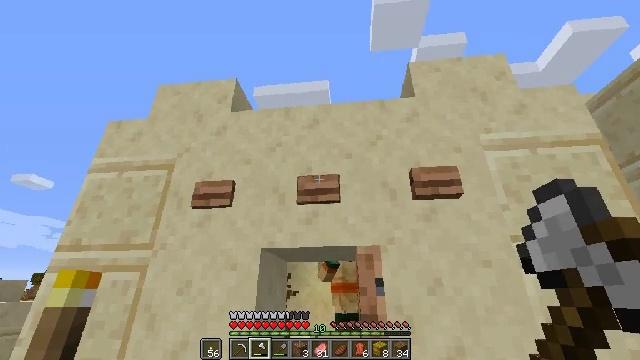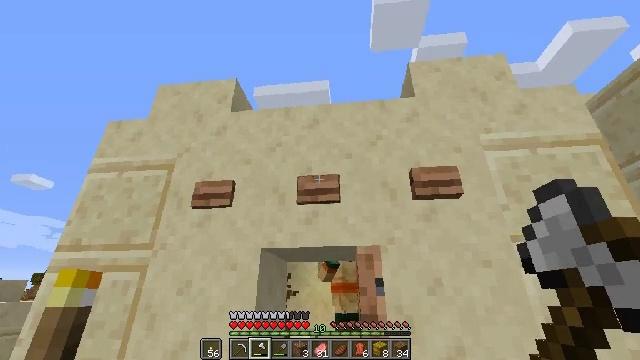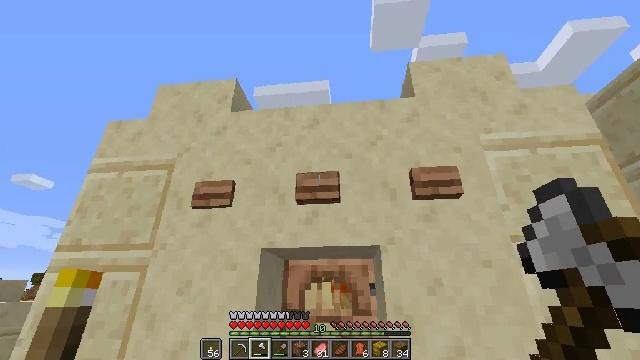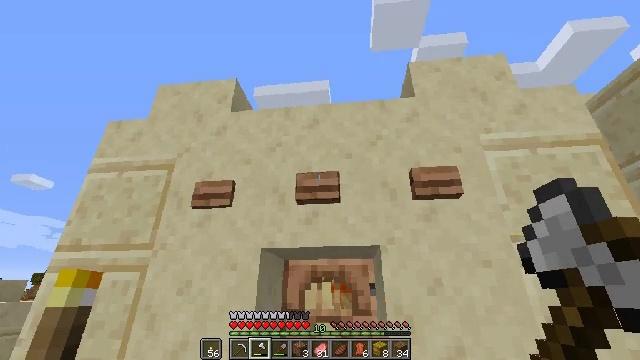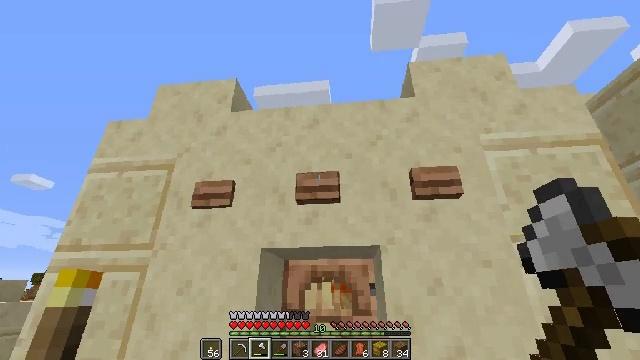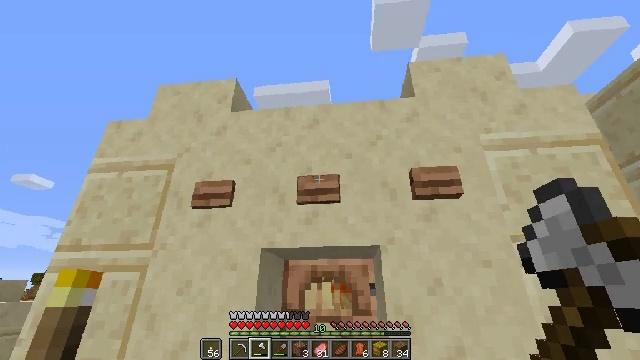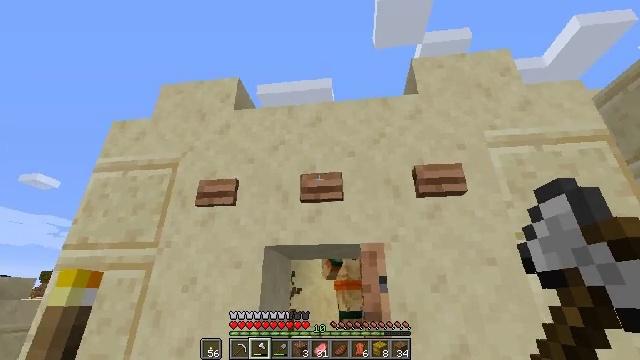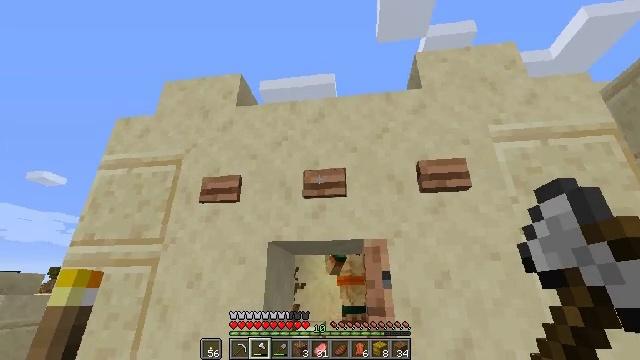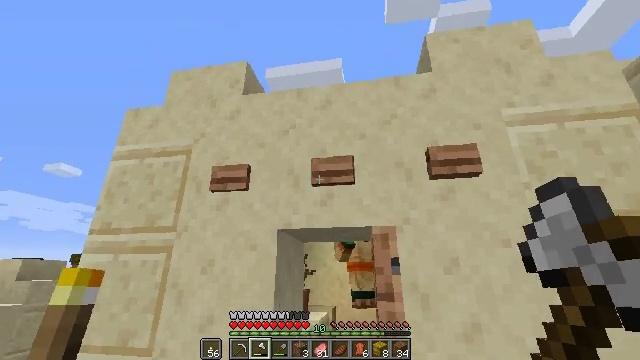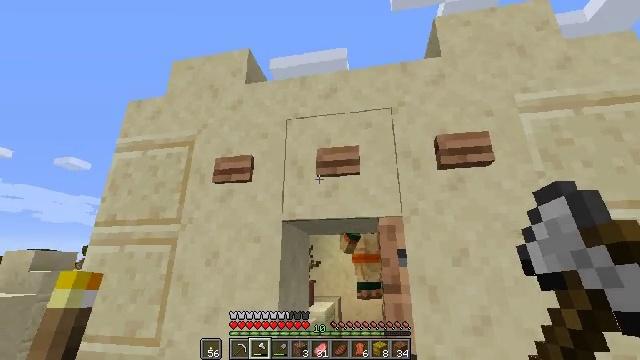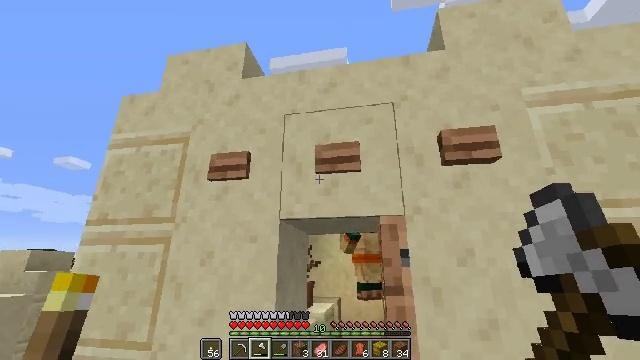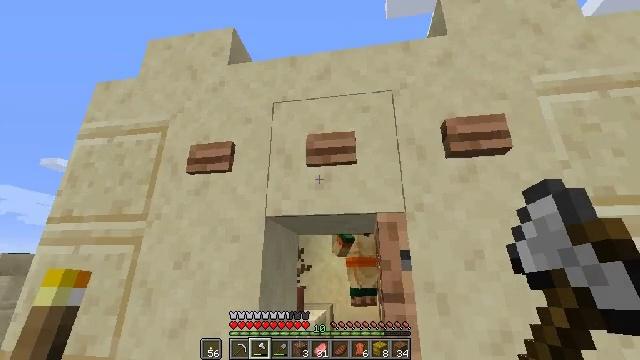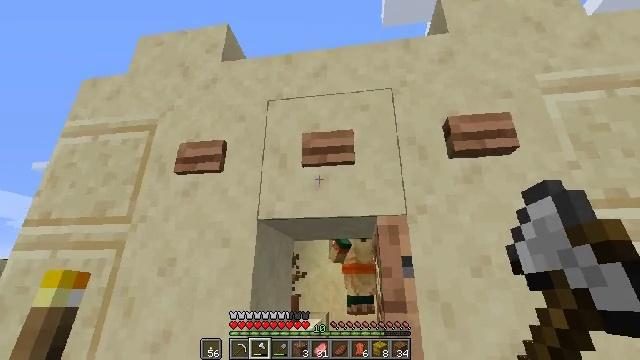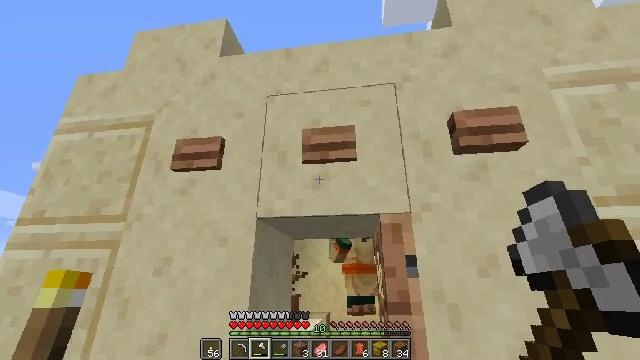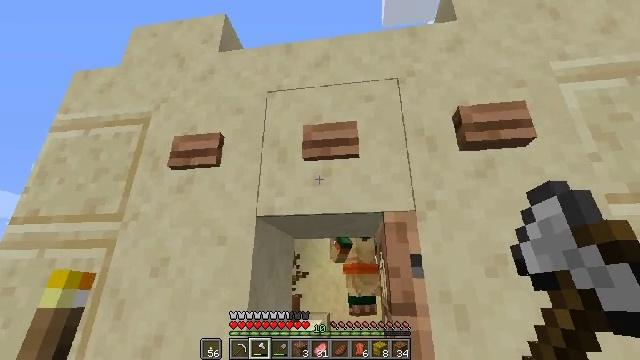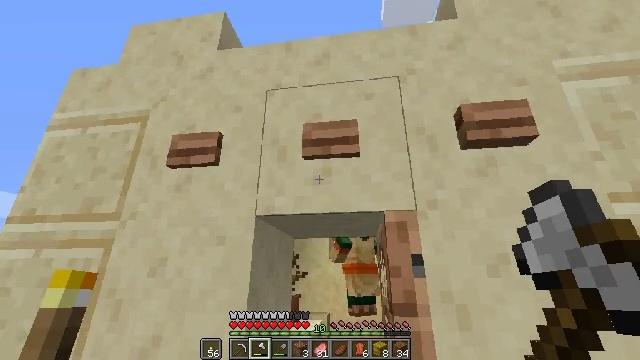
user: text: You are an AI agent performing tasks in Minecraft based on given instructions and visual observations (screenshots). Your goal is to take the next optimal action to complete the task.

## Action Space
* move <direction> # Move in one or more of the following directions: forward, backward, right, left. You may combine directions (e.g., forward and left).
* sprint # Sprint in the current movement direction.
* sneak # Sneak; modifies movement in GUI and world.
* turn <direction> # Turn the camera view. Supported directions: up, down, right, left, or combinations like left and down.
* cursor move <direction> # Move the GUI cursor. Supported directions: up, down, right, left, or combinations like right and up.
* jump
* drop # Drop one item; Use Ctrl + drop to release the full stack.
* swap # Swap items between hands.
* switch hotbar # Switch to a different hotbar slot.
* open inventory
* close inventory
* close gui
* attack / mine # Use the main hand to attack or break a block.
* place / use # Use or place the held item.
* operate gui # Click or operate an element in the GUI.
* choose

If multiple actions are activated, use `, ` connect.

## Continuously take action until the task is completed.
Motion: motion action
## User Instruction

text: Collect blocks from the sandstone wall.
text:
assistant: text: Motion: use / place
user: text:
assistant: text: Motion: use / place
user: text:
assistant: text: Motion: no_op
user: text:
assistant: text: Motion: no_op
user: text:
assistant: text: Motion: no_op
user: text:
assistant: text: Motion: no_op
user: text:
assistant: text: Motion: no_op
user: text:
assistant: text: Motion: turn left and down
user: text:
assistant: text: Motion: move forward, turn left and down
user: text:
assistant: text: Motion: move forward
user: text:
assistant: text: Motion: move forward, turn right and up
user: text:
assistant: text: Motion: turn up
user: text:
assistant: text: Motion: no_op
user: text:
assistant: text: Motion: no_op
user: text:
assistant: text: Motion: no_op
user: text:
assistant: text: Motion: use / place
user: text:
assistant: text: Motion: turn up, use / place
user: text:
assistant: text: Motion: turn up, use / place
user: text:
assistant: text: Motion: turn up
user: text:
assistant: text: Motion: turn up
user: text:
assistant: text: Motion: no_op
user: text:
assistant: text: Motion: move forward, turn left and down
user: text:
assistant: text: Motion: move forward, turn left and down
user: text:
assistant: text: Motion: move forward
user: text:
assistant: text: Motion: move forward
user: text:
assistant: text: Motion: move forward
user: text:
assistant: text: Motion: move forward, turn right and up
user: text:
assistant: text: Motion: move forward
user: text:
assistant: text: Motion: move forward
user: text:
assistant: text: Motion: move forward, turn right